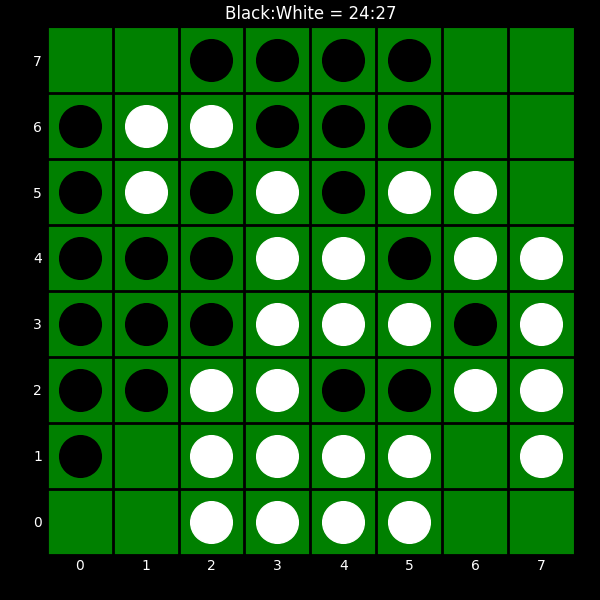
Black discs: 24
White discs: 27